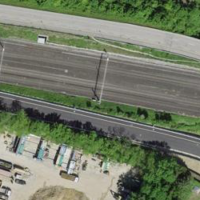
EUNIS habitat code: 57
Species observed at this site:
Clematis vitalba